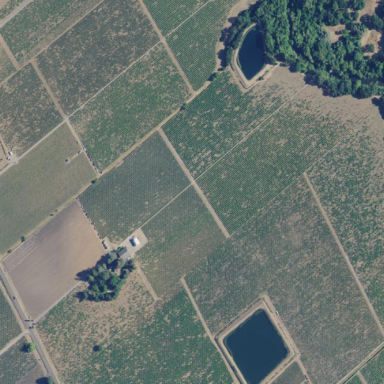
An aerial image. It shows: Vineyard with grape crops.